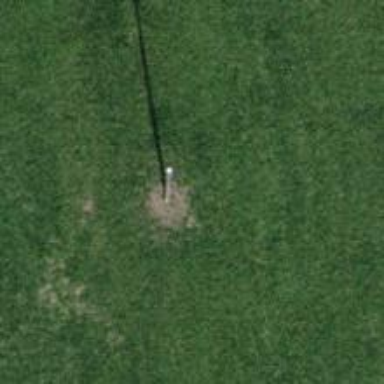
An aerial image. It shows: Power pole.